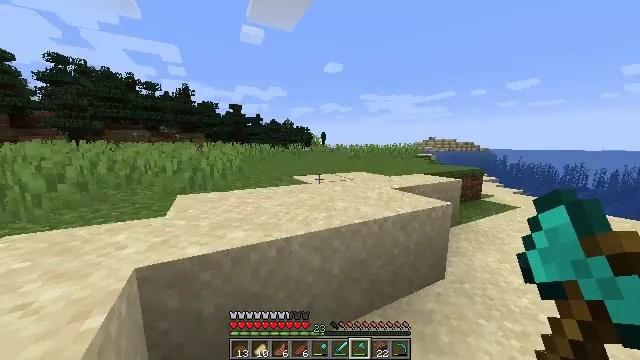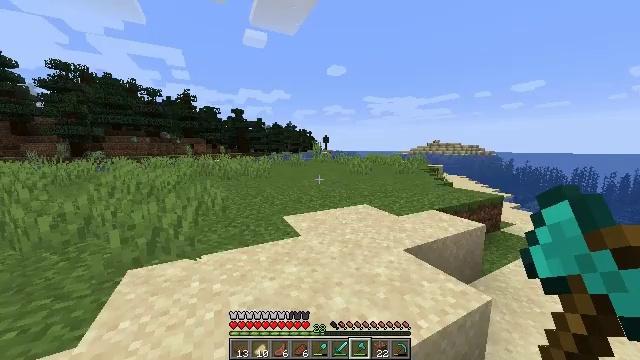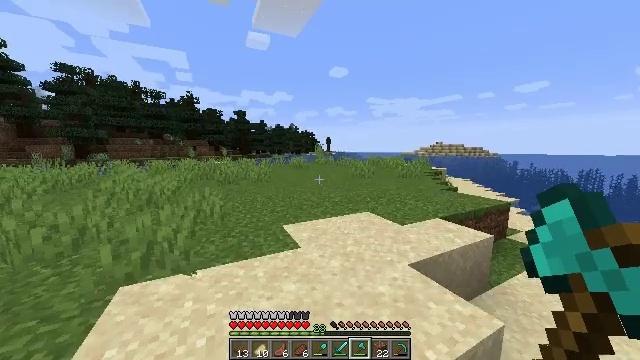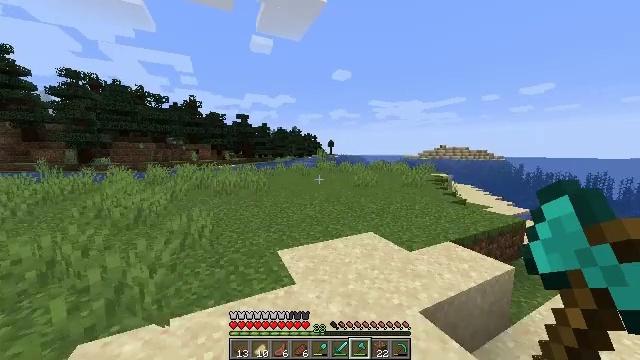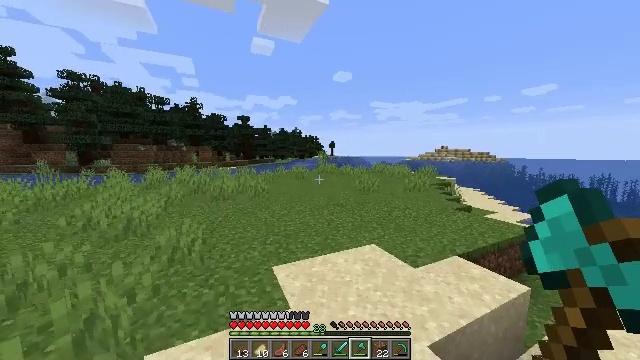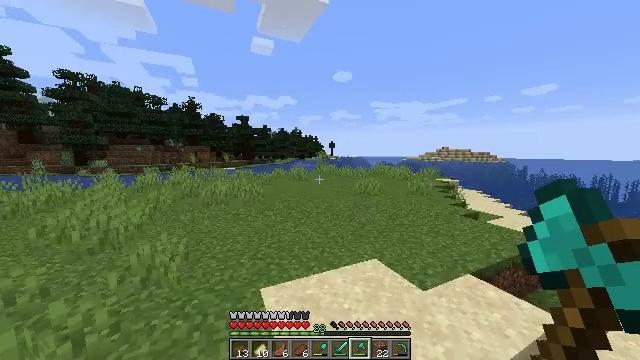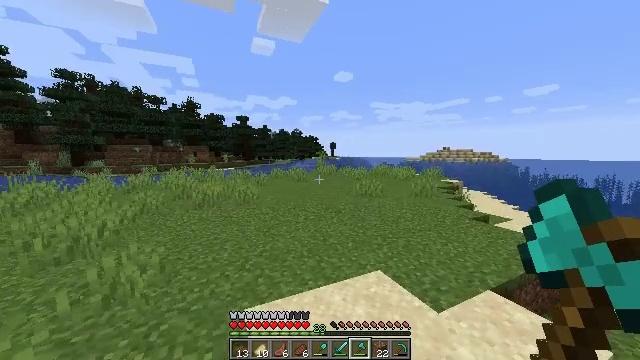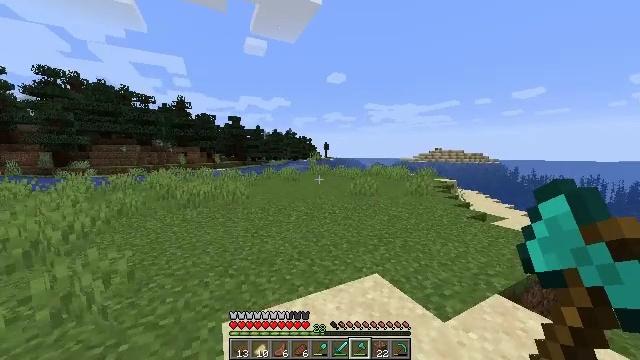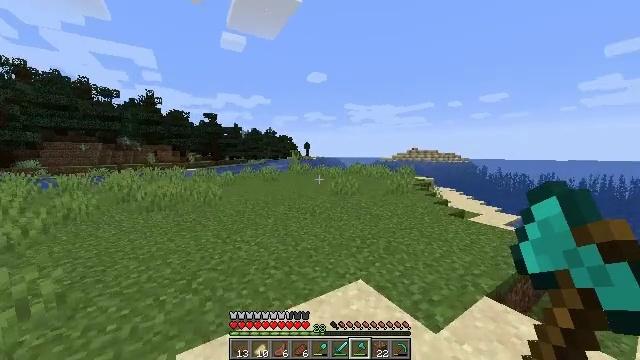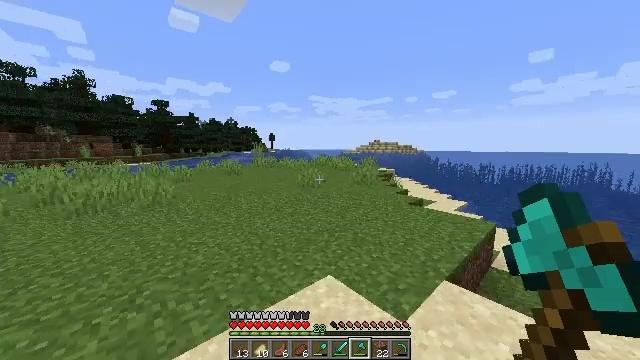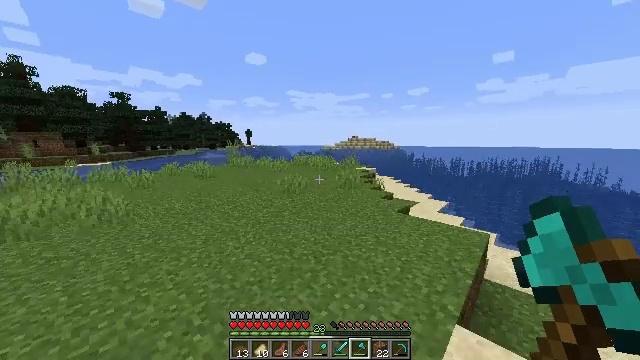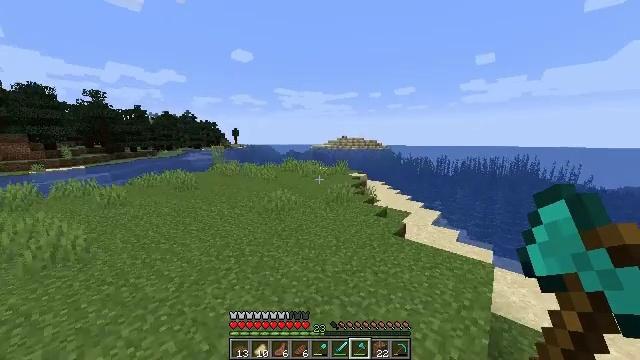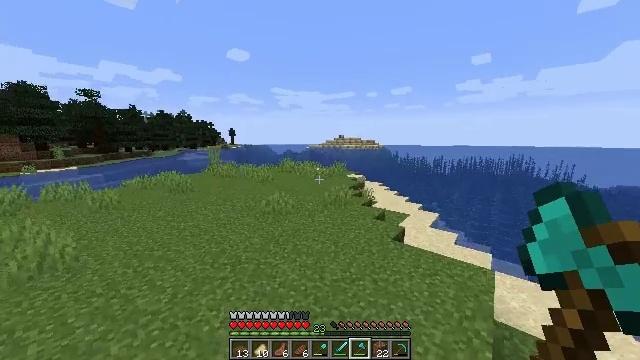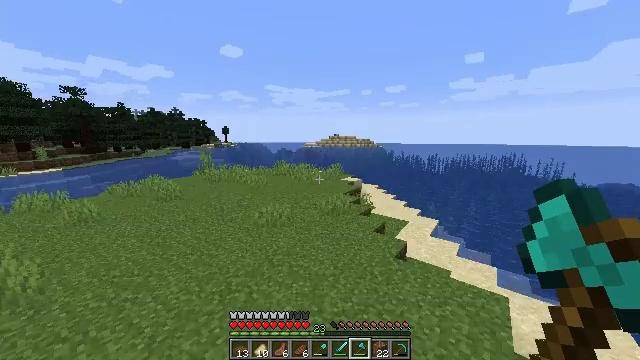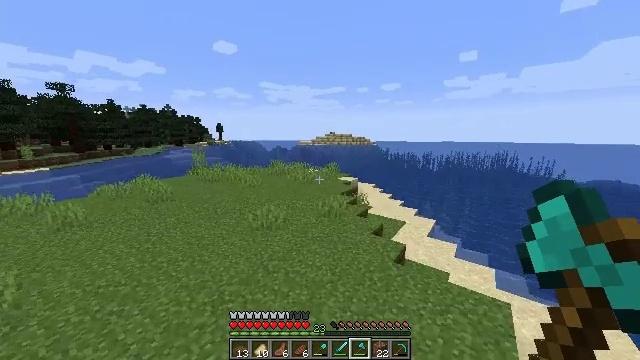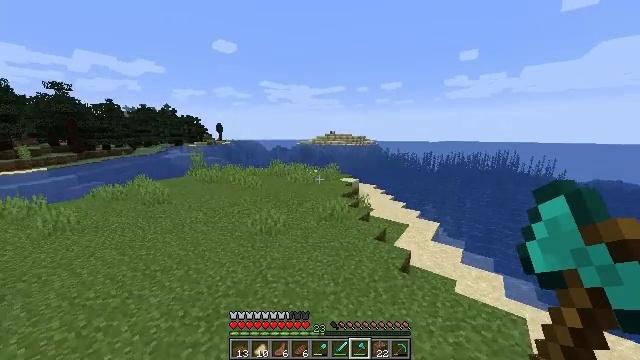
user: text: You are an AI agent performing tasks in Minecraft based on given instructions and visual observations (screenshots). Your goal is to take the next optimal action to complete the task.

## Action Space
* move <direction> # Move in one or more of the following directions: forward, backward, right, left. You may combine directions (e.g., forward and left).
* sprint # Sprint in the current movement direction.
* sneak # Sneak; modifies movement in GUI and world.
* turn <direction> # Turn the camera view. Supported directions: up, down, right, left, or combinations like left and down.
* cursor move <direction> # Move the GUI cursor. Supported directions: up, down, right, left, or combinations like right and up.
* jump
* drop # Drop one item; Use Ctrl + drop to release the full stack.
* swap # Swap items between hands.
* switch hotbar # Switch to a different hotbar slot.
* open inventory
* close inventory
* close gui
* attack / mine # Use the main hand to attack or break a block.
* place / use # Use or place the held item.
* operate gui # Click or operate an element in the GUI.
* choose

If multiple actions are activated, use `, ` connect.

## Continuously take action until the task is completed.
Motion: motion action
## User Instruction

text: Collect kelp plant from the sea.
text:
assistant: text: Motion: move forward, sprint, jump
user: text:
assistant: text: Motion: move forward, sprint, jump
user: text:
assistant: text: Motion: move forward, jump
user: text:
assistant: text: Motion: move forward, jump
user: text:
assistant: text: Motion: move forward, jump
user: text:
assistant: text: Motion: move forward, jump
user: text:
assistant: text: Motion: move forward, turn right, jump
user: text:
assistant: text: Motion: move forward, sprint, turn right, jump
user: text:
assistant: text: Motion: move forward, sprint, turn right and down, jump
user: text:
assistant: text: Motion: move forward, sprint, turn right and down, jump
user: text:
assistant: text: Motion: move forward, sprint, turn right, jump
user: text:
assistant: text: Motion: move forward, sprint, jump
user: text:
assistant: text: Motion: move forward, sprint, turn right, jump
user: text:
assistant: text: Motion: move forward, turn right, jump
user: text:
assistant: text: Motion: move forward, jump
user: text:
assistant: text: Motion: move forward, jump
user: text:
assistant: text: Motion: move forward, jump
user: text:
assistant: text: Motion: move forward, jump
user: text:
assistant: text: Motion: move forward, jump
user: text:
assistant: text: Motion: move forward, sprint, jump
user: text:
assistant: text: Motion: move forward, sprint, jump
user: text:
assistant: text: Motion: move forward, sprint, jump
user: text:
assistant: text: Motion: move forward, sprint, jump
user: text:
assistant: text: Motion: move forward, sprint, jump
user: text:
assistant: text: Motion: move forward, jump
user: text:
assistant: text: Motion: move forward, jump
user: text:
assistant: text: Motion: move forward, jump
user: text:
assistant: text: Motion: move forward, turn down, jump
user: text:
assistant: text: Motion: move forward, turn right and down, jump
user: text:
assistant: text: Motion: move forward, turn right, jump